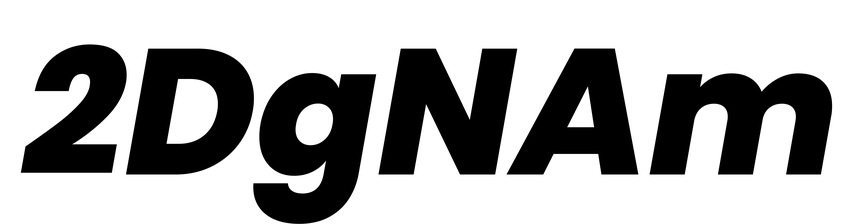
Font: Poppins-ExtraBoldItalic